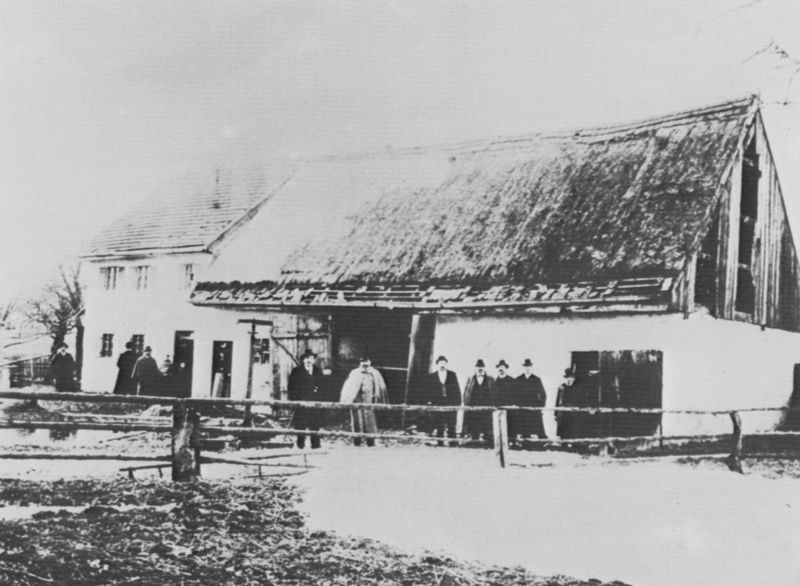
Titel: Tatortaufnahme. Nach einem »dramatischen Bombardament« wurde in diesem Haus in Geisenhofen bei Fürstenfeldbruck Mathias Kneißl festgenommen
Künstler: Deutscher Photograph
Institution: (Privatsammlung)
Schlagwörter: baum, mann, weiß, bäume, menschen, fenster, holz, hut, männer, schwarz, dach, gebäude, haus, schnee, zaun, anzug, bild, feld, gatter, wald, bauern, dorf, hof, winter, foto, fotografie, scheune, ziegeln, fotographie, matsch, scheunentor, fenstertür